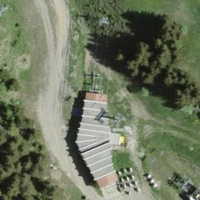
EUNIS habitat code: 43
Species observed at this site:
Erebia aethiops
Dactylorhiza majalis
Mitopus morio